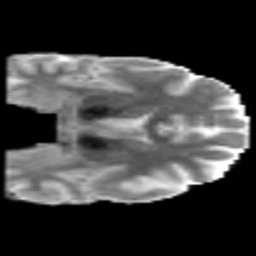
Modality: MD
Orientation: coronal
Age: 32
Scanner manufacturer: philips
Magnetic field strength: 3 T
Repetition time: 8.6 s
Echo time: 0.127 s